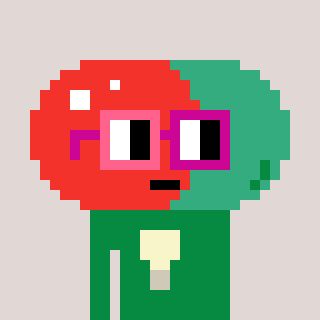
a pixel art character with square pink and red glasses, a pill-shaped head and a green-colored body on a warm background